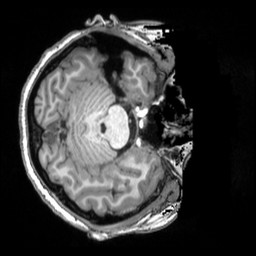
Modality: T1w
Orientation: axial
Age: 19
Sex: female